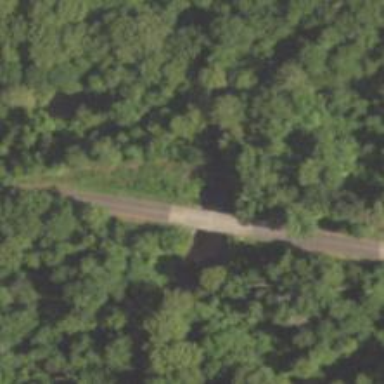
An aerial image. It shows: Residential road with bridge.